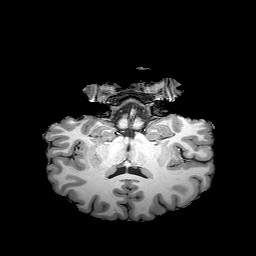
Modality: T1w
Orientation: sagittal
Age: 25
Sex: male
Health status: healthy